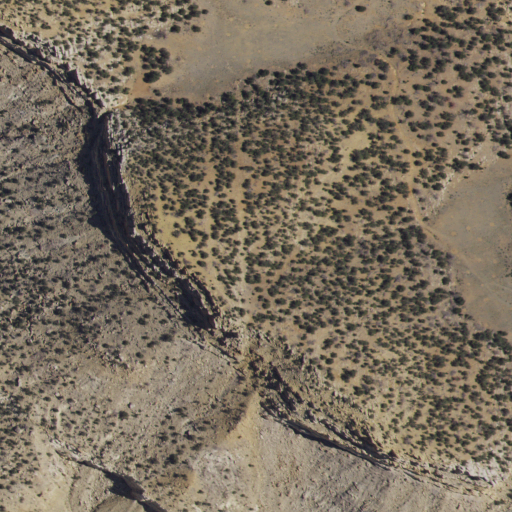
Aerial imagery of mountain in New Mexico named Muggy Point containing shrub and evergreen forest